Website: apple
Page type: cart
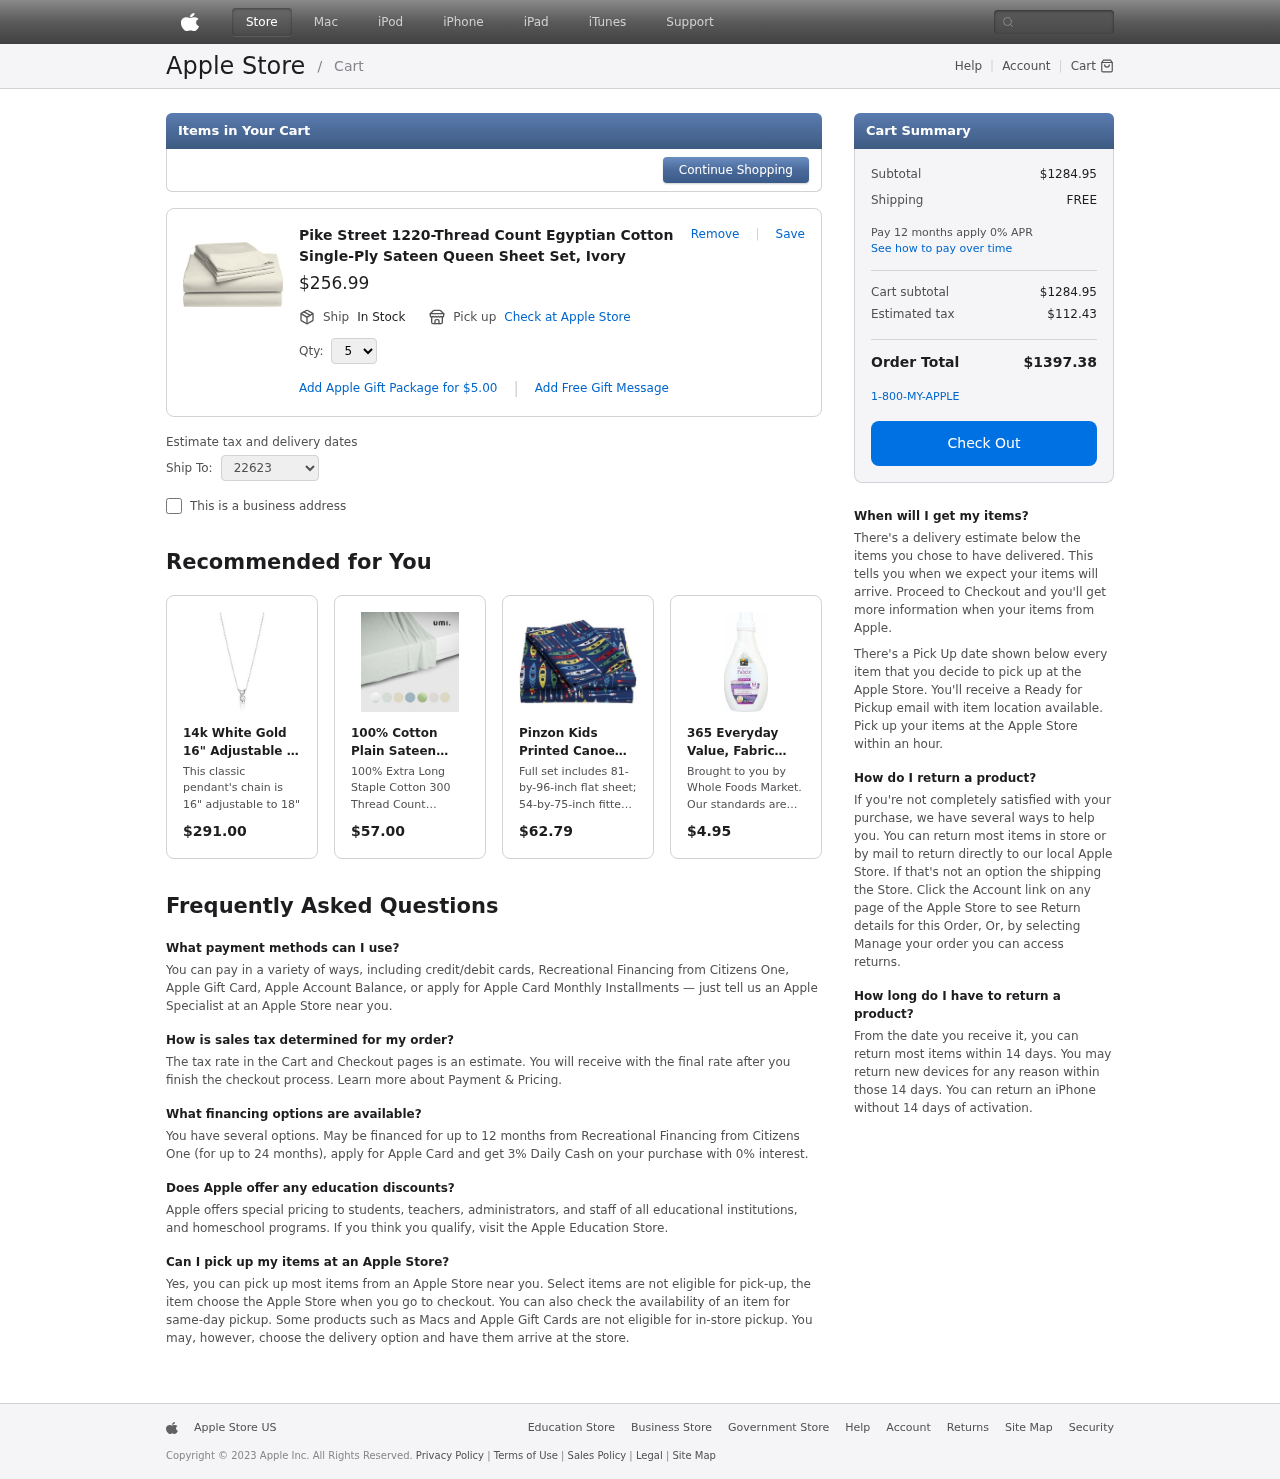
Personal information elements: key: PII_POSTCODE
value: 22623
Product elements: key: PRODUCT1_NAME
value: Pike Street 1220-Thread Count Egyptian Cotton Single-Ply Sateen Queen Sheet Set, Ivory
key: PRODUCT1_PRICE
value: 256.99
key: PRODUCT1_QUANTITY
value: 5
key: PRODUCT2_DESC
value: This classic pendant's chain is 16" adjustable to 18"
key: PRODUCT2_NAME
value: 14k White Gold 16" Adjustable to 18" 4-Prong Set Round-Cut Diamond Pendant (1/3 cttw, J-K Color, I2-
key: PRODUCT2_PRICE
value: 291
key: PRODUCT3_DESC
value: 100% Extra Long Staple Cotton 300 Thread Count Canvas Weave We specialize in producing some of the softest and most luxurious cotton flat sheets in the industry. This includes our first class products
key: PRODUCT3_NAME
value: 100% Cotton Plain Sateen Quality Flat Sheet
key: PRODUCT3_PRICE
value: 57
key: PRODUCT4_DESC
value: Full set includes 81-by-96-inch flat sheet; 54-by-75-inch fitted sheet; 20-by-31-inch pillowcases
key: PRODUCT4_NAME
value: Pinzon Kids Printed Canoe Full Sheet Set
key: PRODUCT4_PRICE
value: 62.79
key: PRODUCT5_DESC
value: Brought to you by Whole Foods Market.  Our standards are what set us apart, and our quality is what keeps us stocking pantries, fridges and freezers with the best natural and organic 365 Everyday Valu
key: PRODUCT5_NAME
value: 365 Everyday Value, Fabric Softener 2x Concentrated, Lavender, 32 fl oz
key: PRODUCT5_PRICE
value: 4.95
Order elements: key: ORDER_SUBTOTAL
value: $1284.95
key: ORDER_SHIPPING_COST
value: FREE
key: ORDER_SUBTOTAL2
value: $1284.95
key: ORDER_TAX
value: $112.43
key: ORDER_TOTAL
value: $1397.38